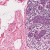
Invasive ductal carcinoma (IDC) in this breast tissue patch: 0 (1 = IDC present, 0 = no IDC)